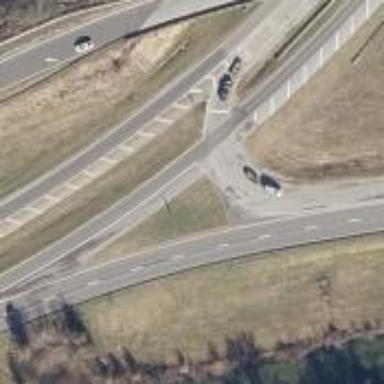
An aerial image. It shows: Trunk link highway with asphalt surface.